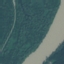
Land use / land cover: River